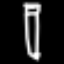
Label: pencil